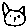
Label: cat